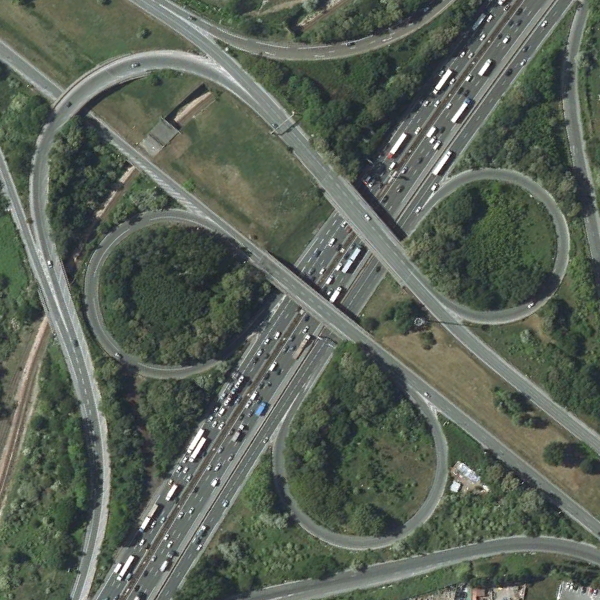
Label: Viaduct